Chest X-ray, PA view. Patient: 57 years old, sex F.
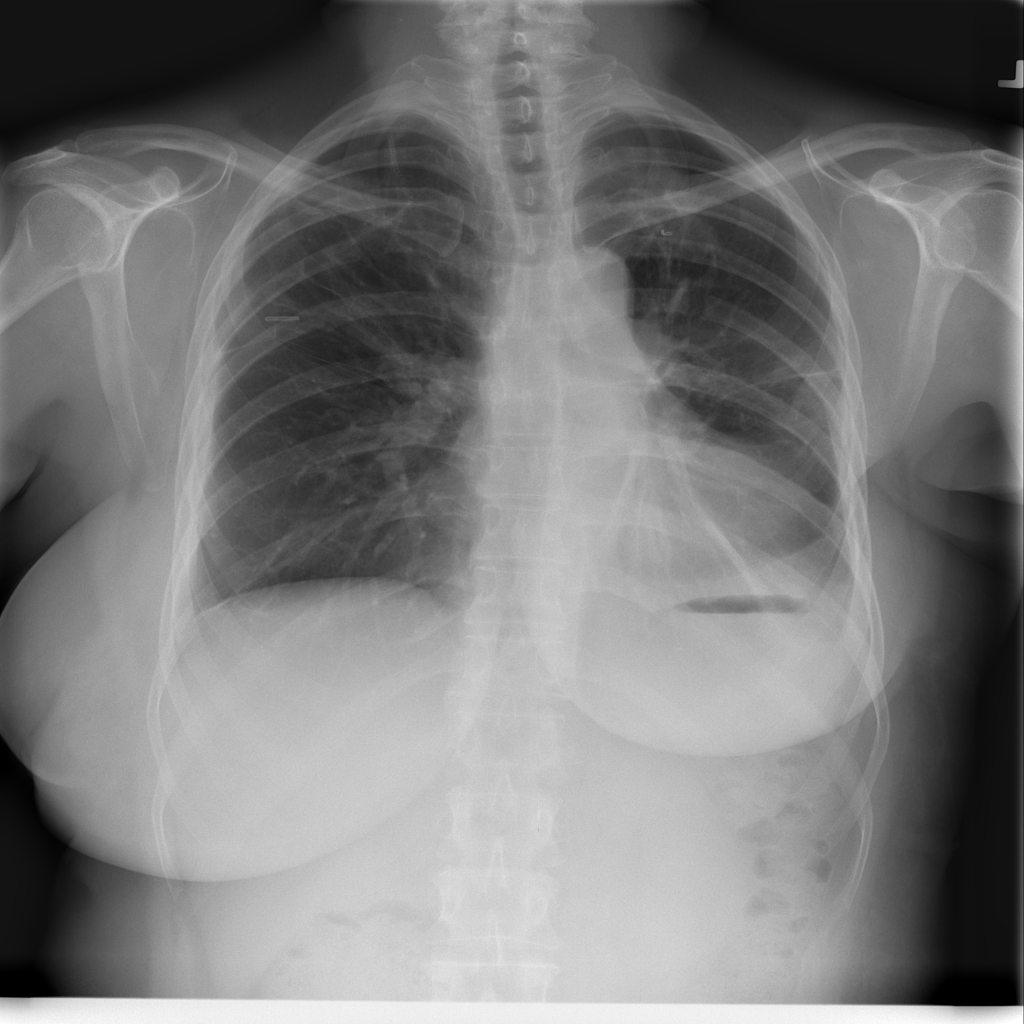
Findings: No Finding